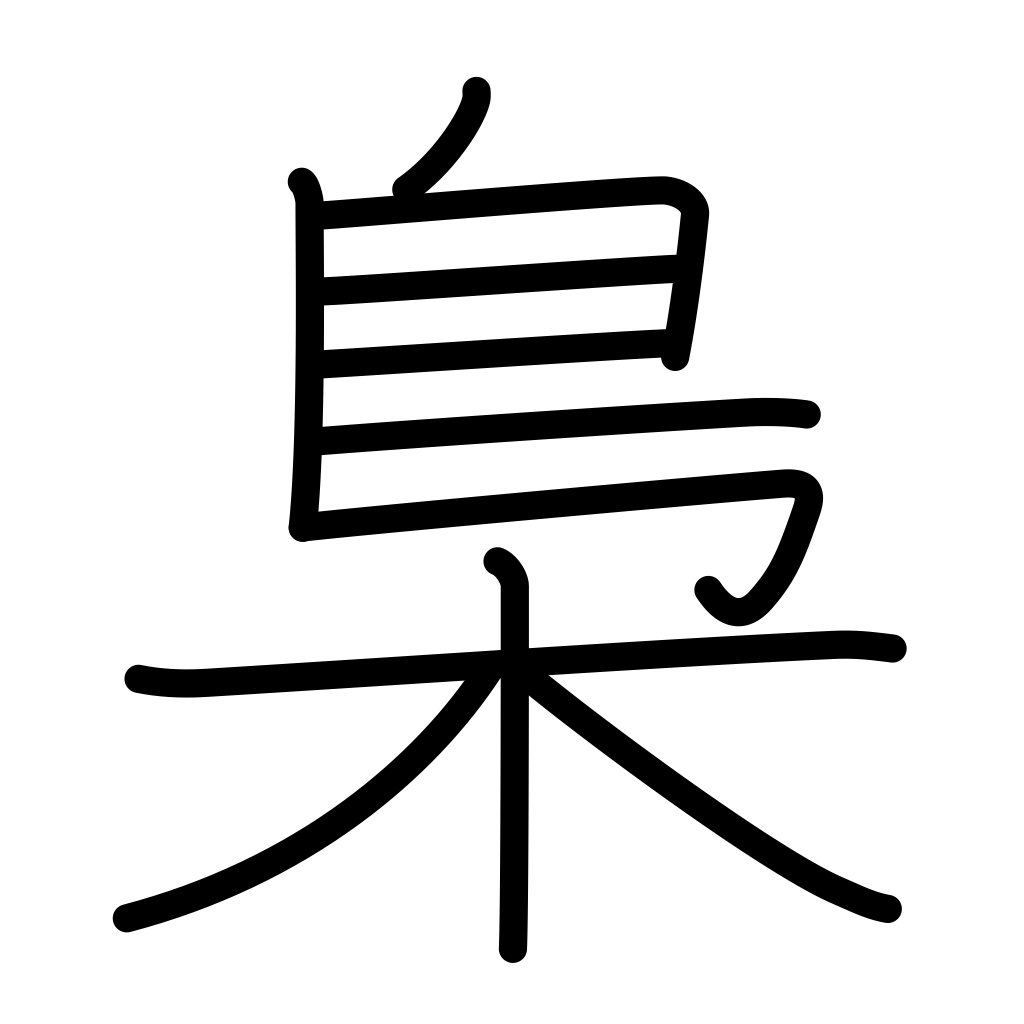
Meaning: owl, expose